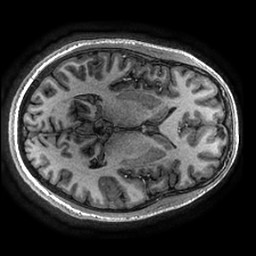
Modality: T1w
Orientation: axial
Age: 24
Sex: male
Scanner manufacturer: ge
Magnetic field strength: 3 T
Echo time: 0.002736 s